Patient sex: M
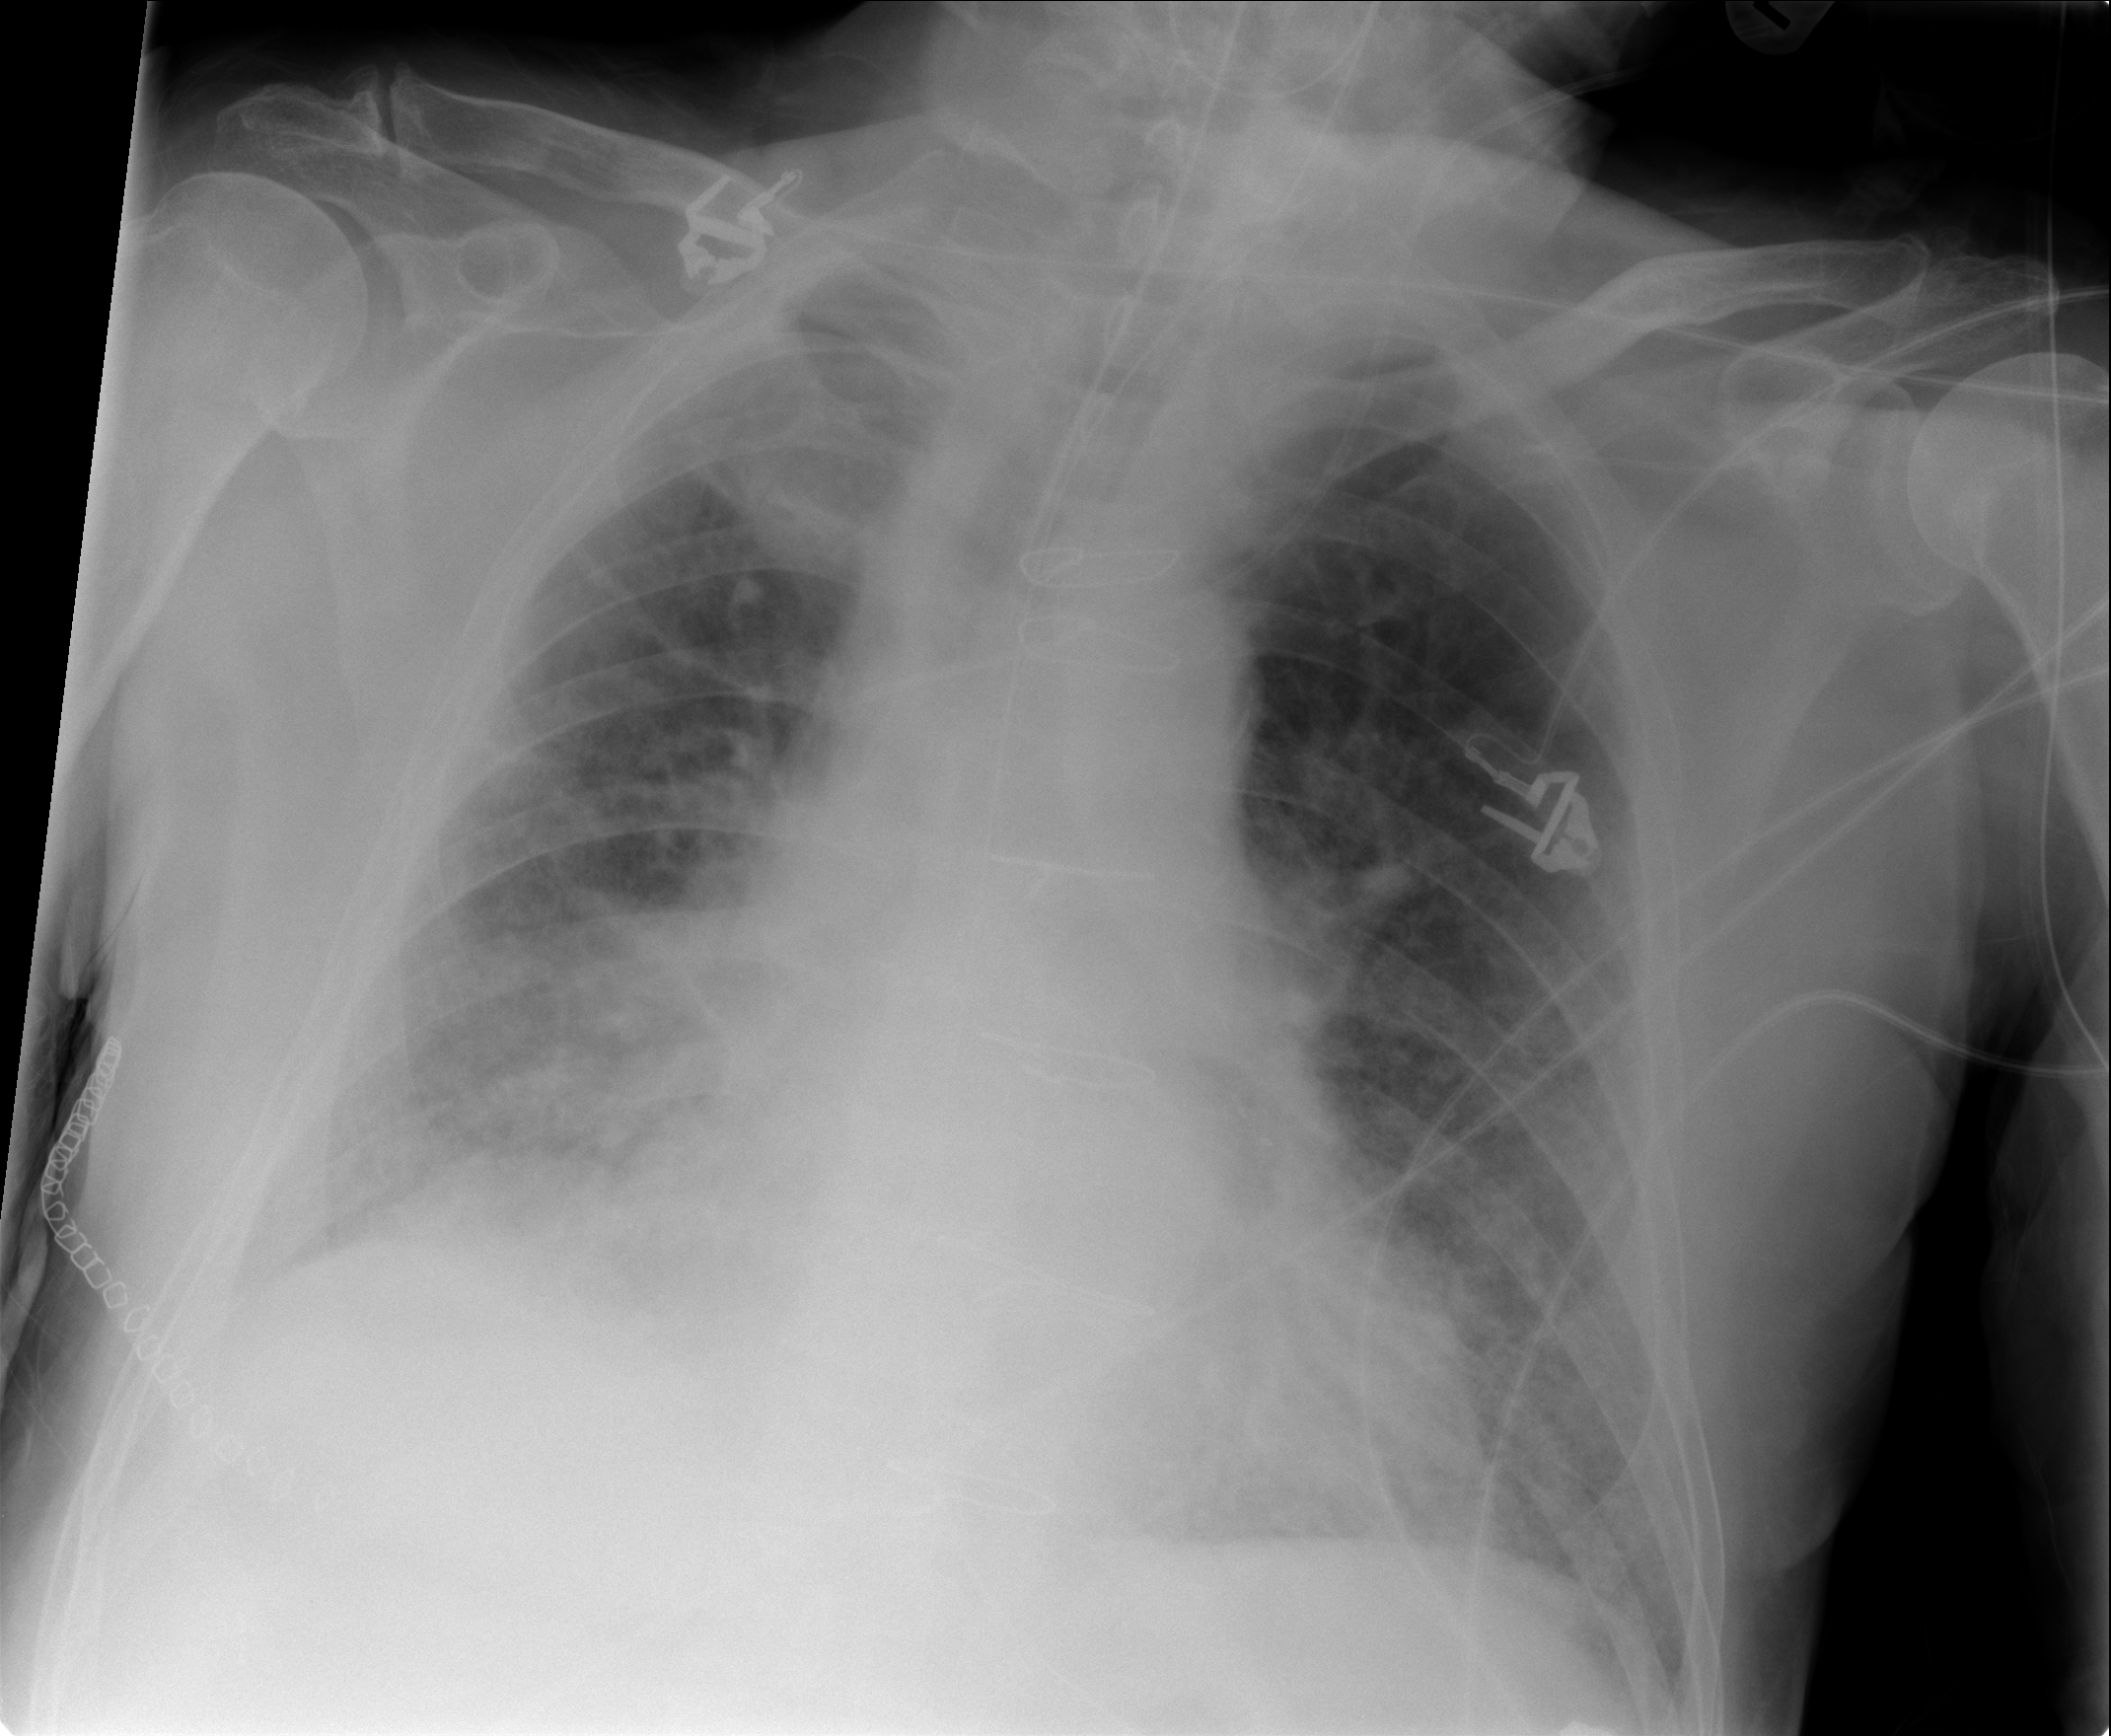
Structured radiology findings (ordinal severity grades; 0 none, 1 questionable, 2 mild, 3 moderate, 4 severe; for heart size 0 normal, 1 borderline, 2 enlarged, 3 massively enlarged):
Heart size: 0
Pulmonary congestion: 3
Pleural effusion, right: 2
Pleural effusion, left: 0
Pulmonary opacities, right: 3
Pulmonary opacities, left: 2
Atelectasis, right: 2
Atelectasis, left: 2